Field crop: tomato
Growth stage: 1
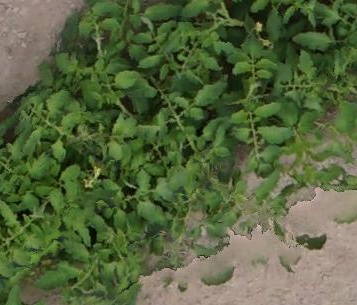
Species: tomato